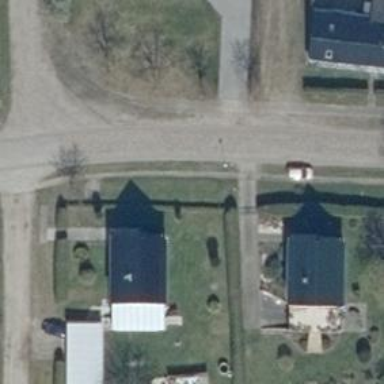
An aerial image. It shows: Residential road with sidewalk on the left.